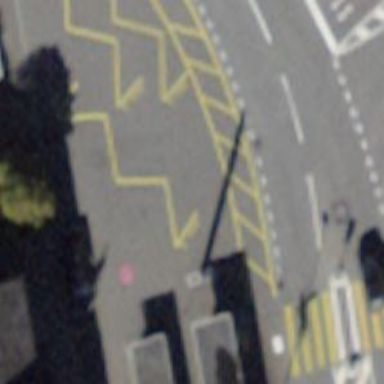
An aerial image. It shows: Platform with shelter for public transport.